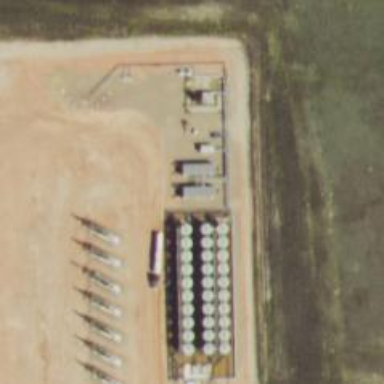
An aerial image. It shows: Storage tank that is man-made.